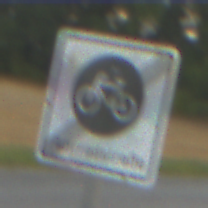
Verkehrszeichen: EndeFahrradstrasse
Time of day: SunriseSunset
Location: Outdoor (RoadRail)
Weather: PartlyCloudy
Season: NotSpecified
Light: Natural